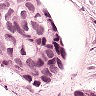
Metastatic tissue present: yes